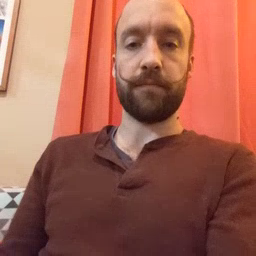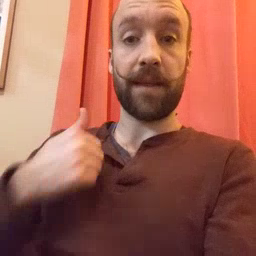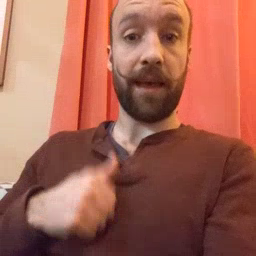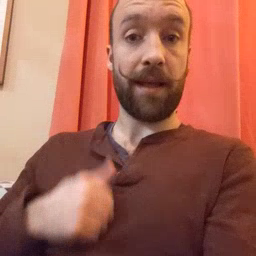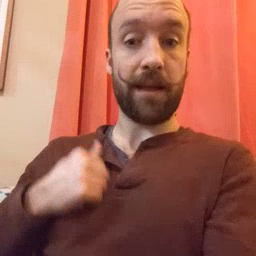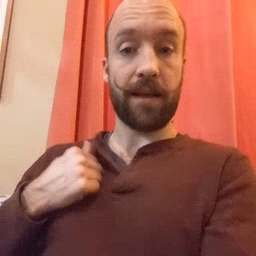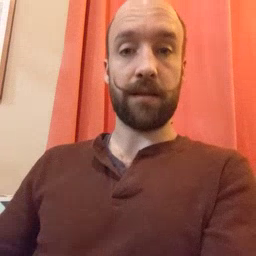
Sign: bath